Question: I've been looking for a while and I just want to know whether or not I'm wating my time trying to get rid of the little menu icon that show's up in my app to support older applications that don't have the ActionBar implemented.

How do I get rid of it (as a bonus: does it have an actual name)?
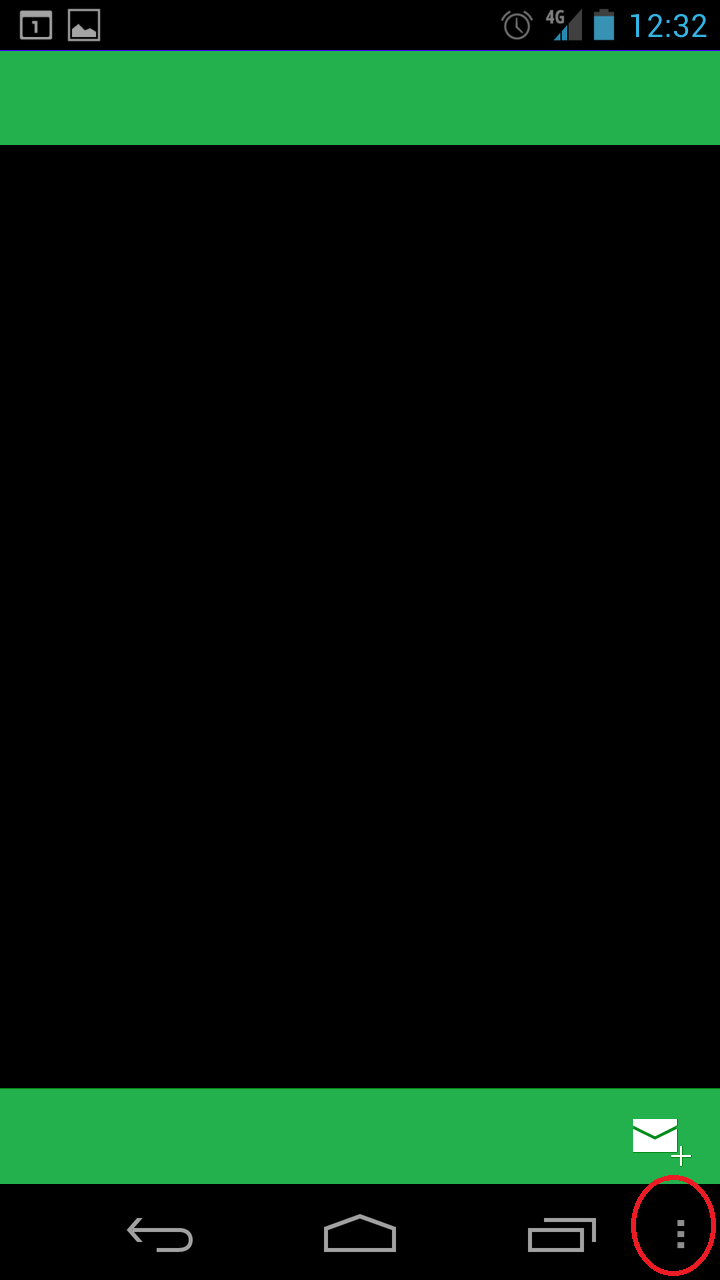
Answer: First the bonus: it's called the overflow button.
The correct way to get 'rid' of it on devices that do not implement a dedicated menu button, is to set either 'minSdkVersion' or 'targetSdkVersion' to 11 or higher. In that case, the system will not add the legacy overflow button.
There is a small exception though: if you do not use the 'ActionBar', set 'minSdkVersion' to 10 or lower and set 'targetSdkVersion' to 11, 12, or 13, Android add the legacy overflow button when running your app on a handset with Android 4.0 or higher.
You can read all the details in this <URL> on the Android dev website.